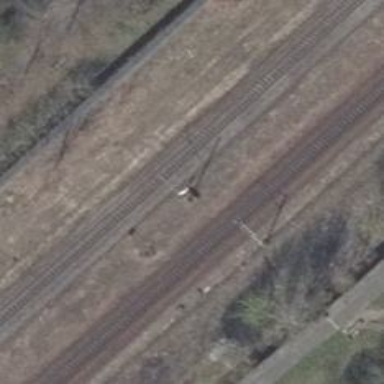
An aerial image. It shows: Solitary milestone along the railway.